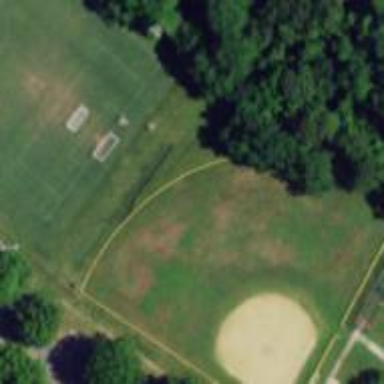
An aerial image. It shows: Baseball pitch for leisure land activities.